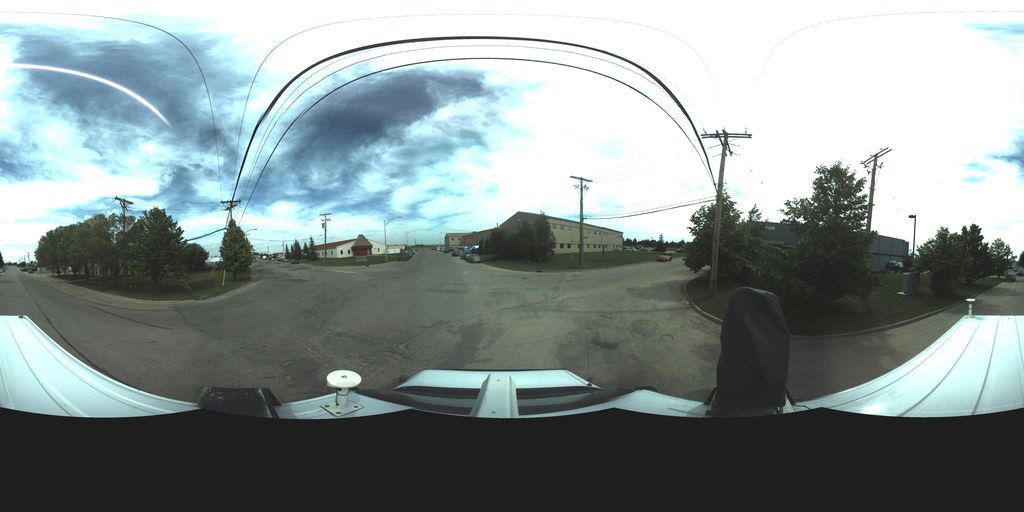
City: saskatoon